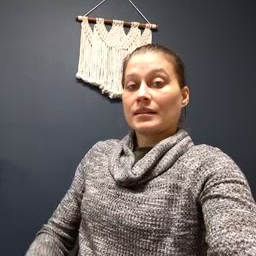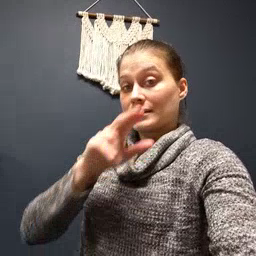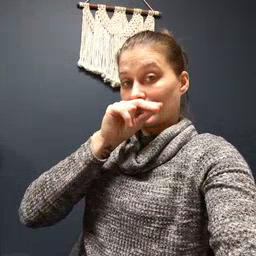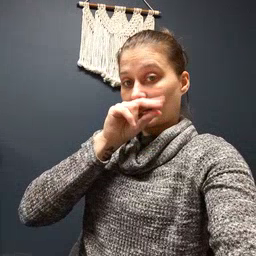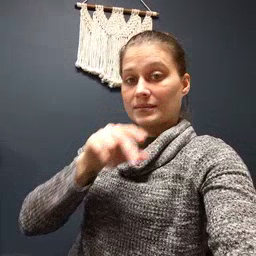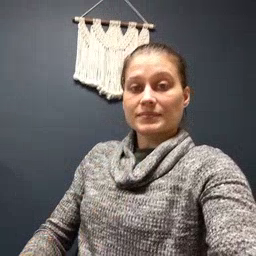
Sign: duck